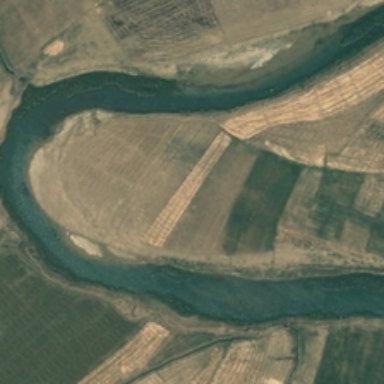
A river on both sides of the field .